Question: Screen layout: parent main background image and another image as table image is child. table image as 3 row and semi transparent image.
When i used same both image in iphone then looks perfectly. See the screenshots.

But when i used same both image in Android less than 2.2 then transparent image of table and background image looks different...Please check this link...
<URL>
here my layout screen code...
'''
<RelativeLayout android:id="@+id/relativeLayout1"
android:layout_width="fill_parent"
android:layout_height="fill_parent"
android:background="@drawable/main" >
<RelativeLayout
android:id="@+id/relativeLayout4"
android:layout_width="wrap_content"
android:layout_height="wrap_content"
android:layout_centerInParent="true"
android:background="@drawable/table" >
</RelativeLayout>
</RelativeLayout>
'''
I used also imageview or another layout but same effect no improvement in color look.
My issue is look diffrent color on both screen android and iphone even i used same image.
Can anyone suggest me which parameter set so looks same color as iphone screen ?
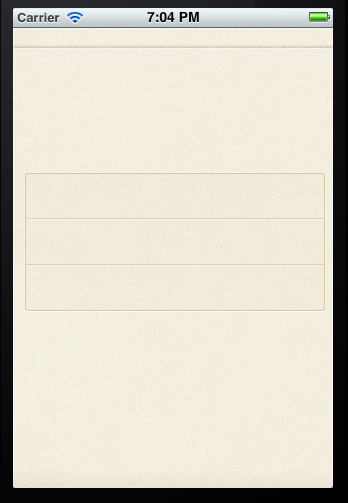
Answer: after more researched finaly i found solution..
<URL>
its work better to earlier.....